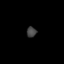
Tissue: lung
Cell type: T cells
Senescence score: 0.2058
Nuclear area (px): 100
Mean DAPI intensity: 66.71